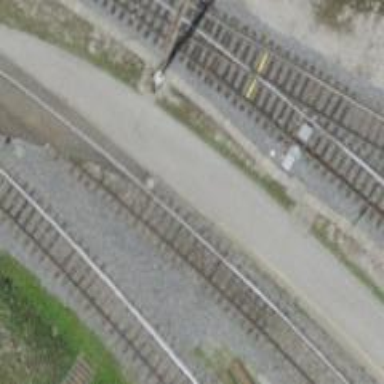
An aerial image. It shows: Railway yard used for servicing trains.